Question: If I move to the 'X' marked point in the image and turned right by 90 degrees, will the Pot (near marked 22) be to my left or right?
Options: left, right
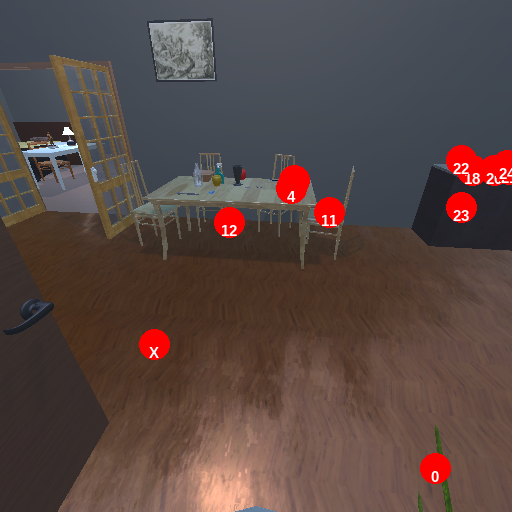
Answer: left